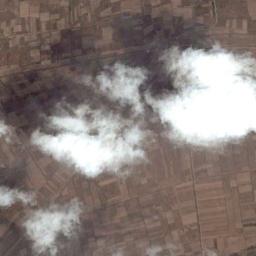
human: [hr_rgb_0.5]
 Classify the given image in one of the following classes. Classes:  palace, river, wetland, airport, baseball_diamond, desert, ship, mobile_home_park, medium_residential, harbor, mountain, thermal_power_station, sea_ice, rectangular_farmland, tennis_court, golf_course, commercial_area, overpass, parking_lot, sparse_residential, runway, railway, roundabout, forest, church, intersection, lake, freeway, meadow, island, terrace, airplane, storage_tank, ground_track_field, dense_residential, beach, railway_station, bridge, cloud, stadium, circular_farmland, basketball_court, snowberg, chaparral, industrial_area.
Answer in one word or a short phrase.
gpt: cloud